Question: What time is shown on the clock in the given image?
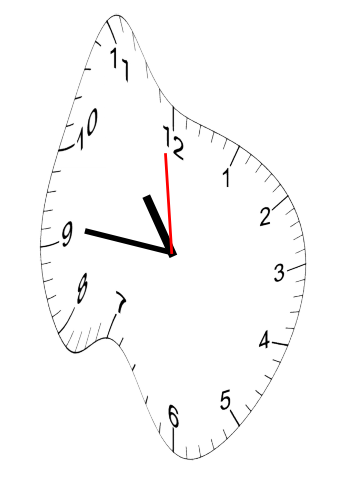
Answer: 10:45:59